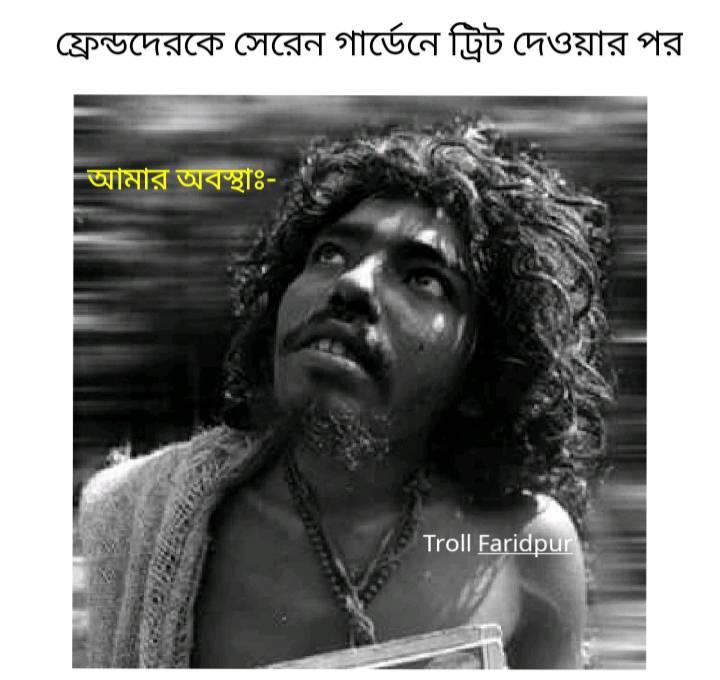
Caption: ফ্রেন্ডদেরকে সেরেন গার্ডেনে ট্রিট দেওয়ার পর     আমার অবস্থাঃ-
Label: non-hate